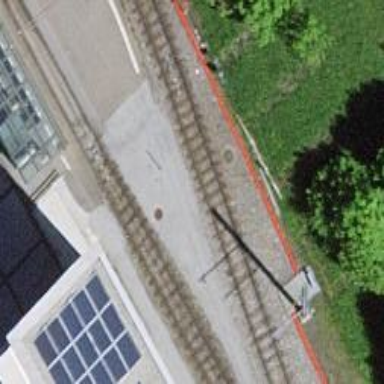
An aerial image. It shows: Stop position for public transport at railway stop.